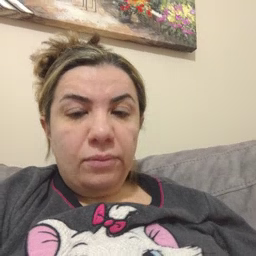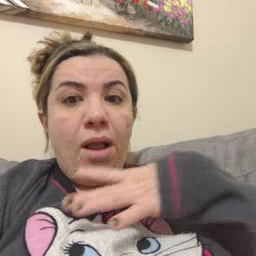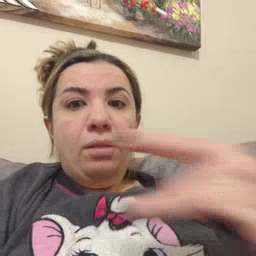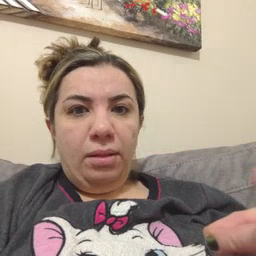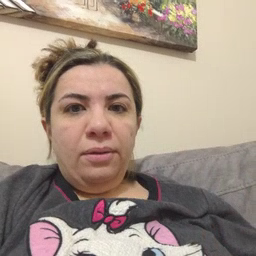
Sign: like